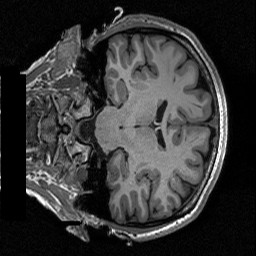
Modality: T1w
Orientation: coronal